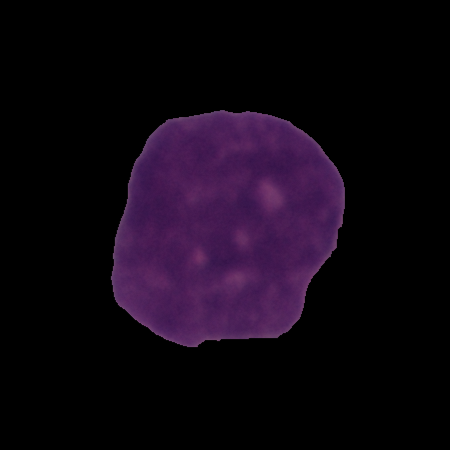
Label: cancer